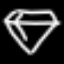
Label: diamond